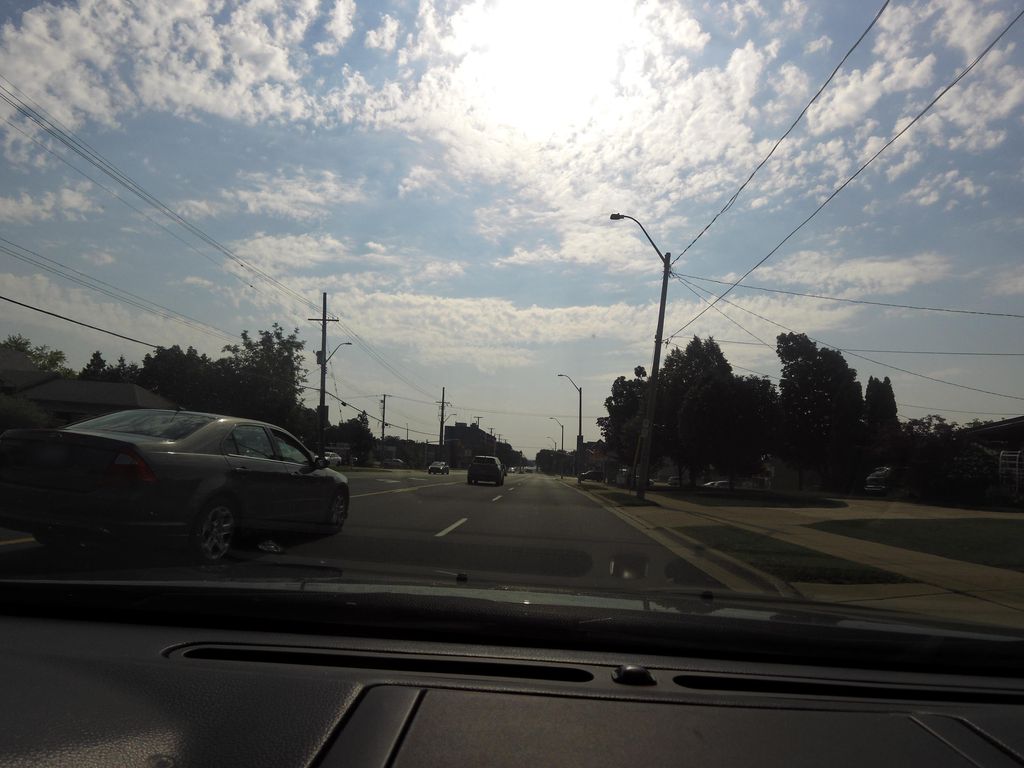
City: hamilton